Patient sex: M
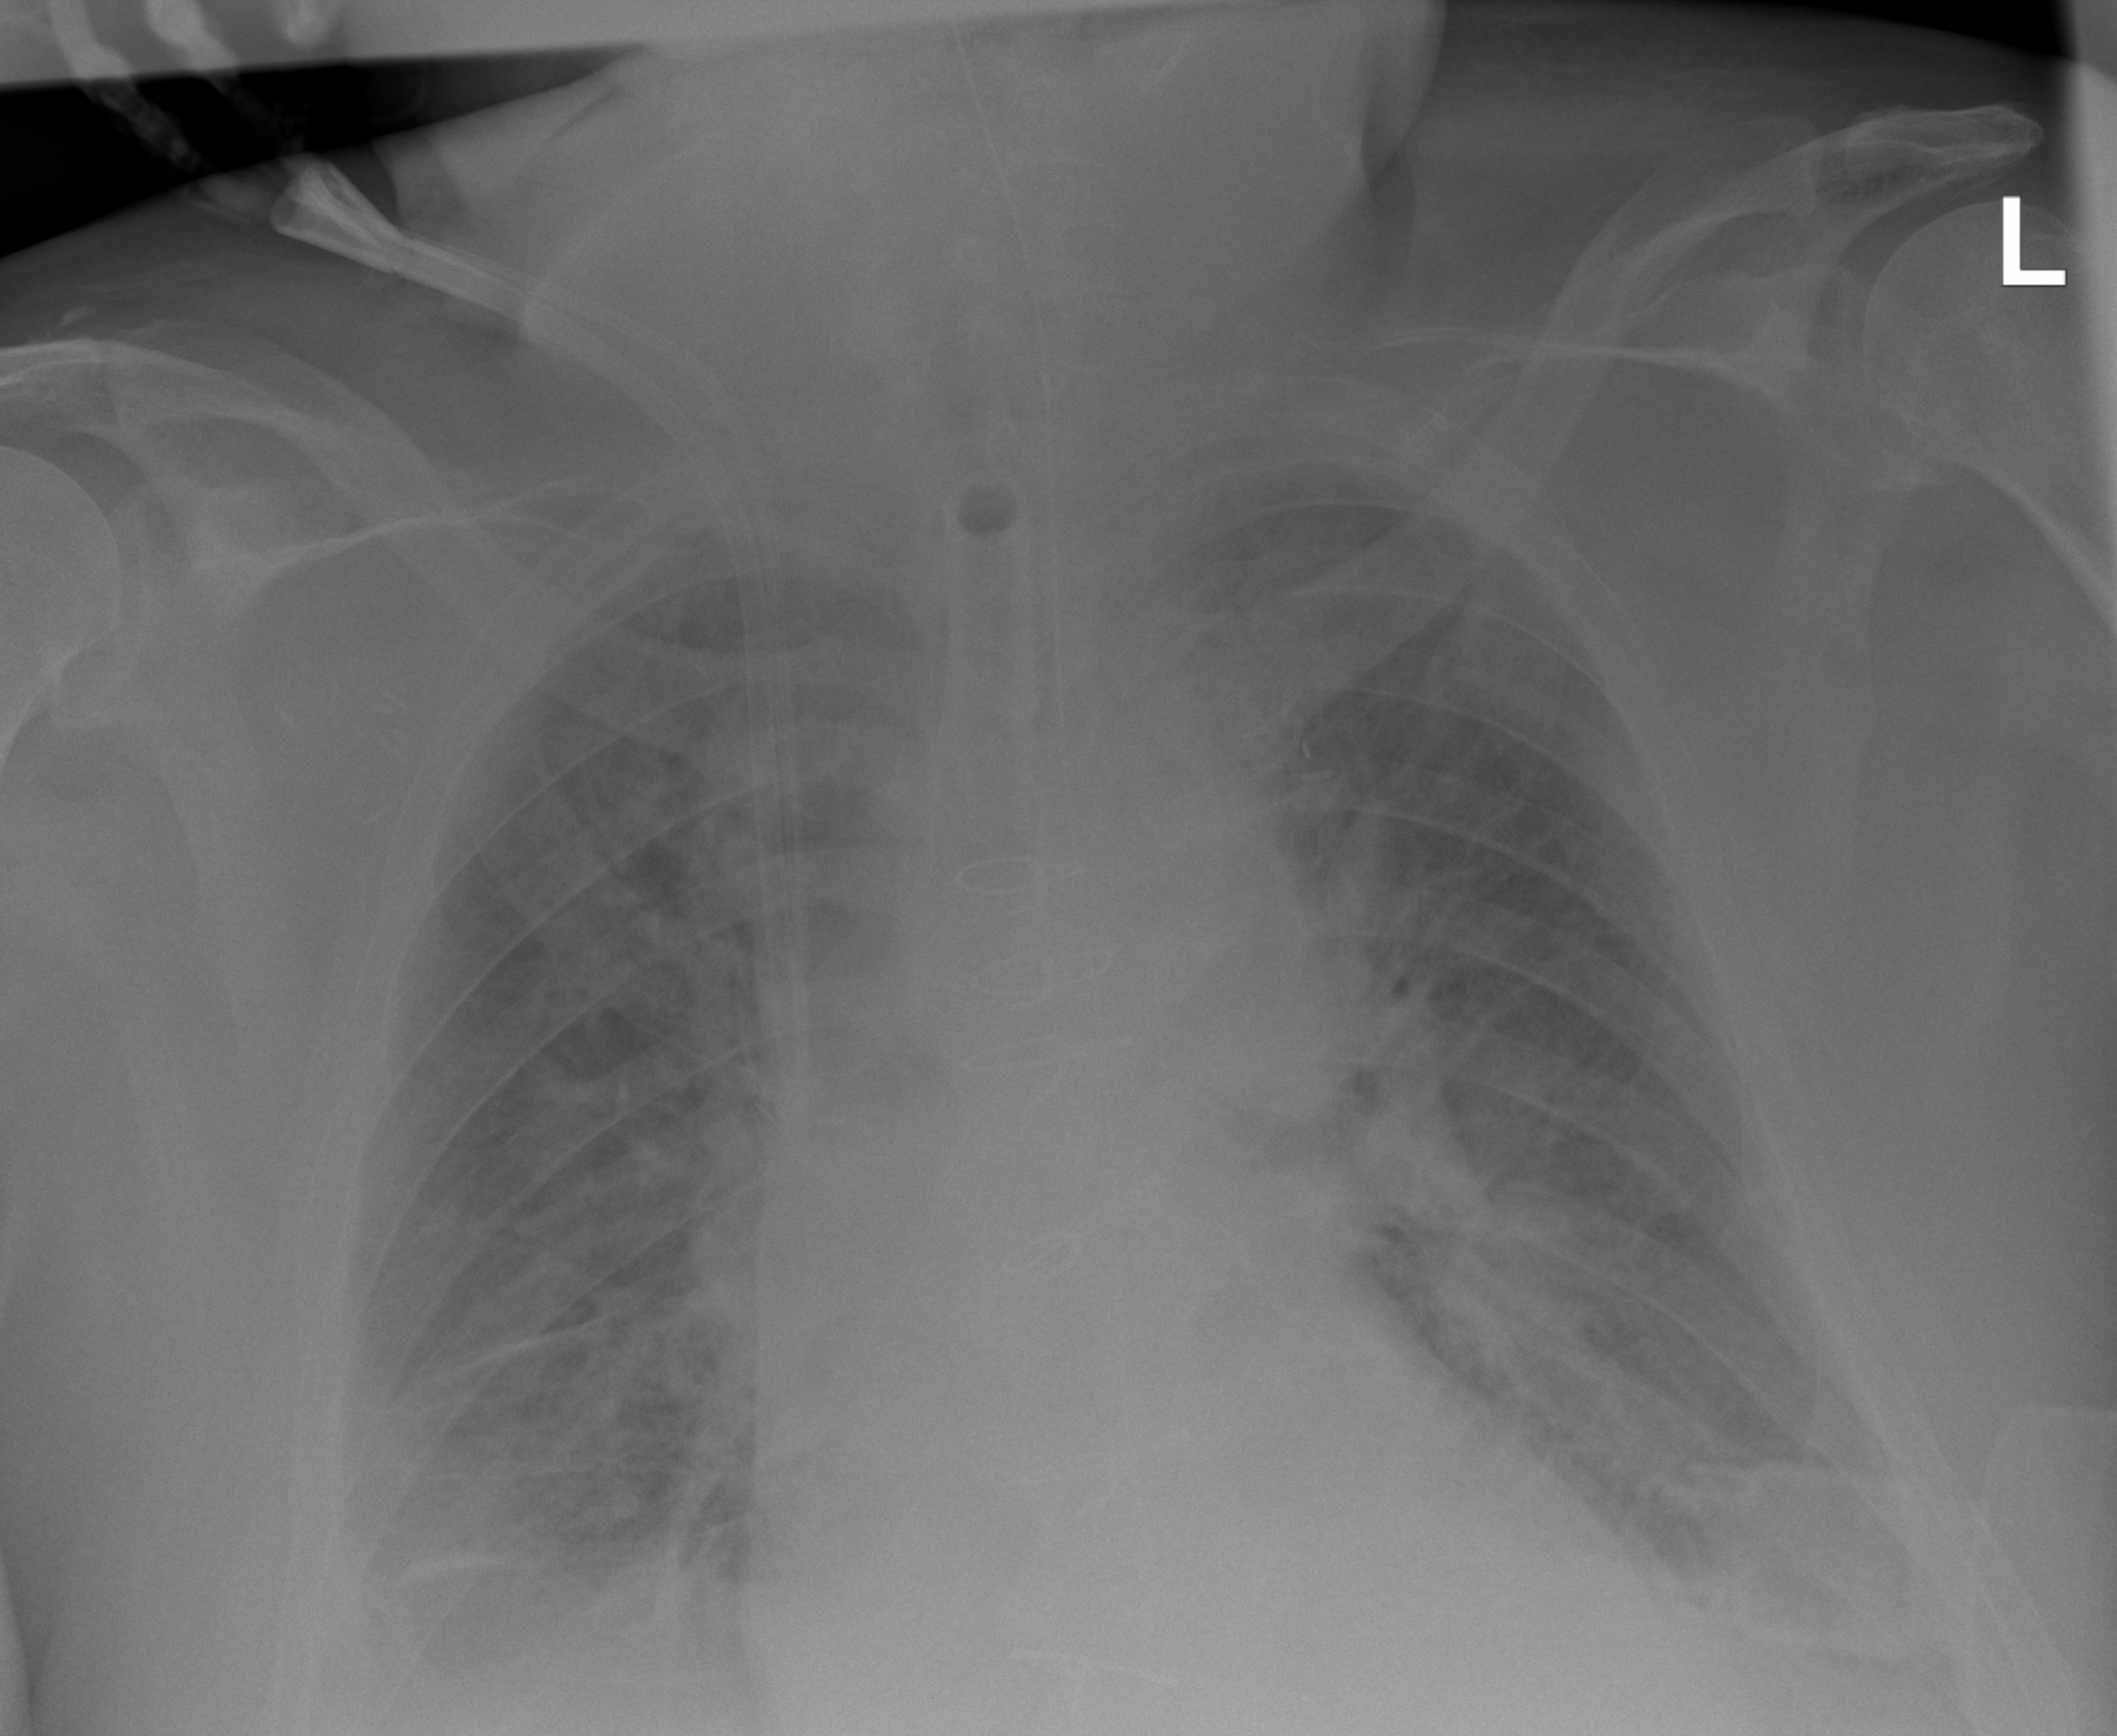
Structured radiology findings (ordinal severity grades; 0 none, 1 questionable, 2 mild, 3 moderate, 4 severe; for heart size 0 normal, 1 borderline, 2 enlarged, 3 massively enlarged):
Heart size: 2
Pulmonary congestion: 2
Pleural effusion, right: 2
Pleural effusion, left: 2
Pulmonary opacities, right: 2
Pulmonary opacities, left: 2
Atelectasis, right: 2
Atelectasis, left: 2